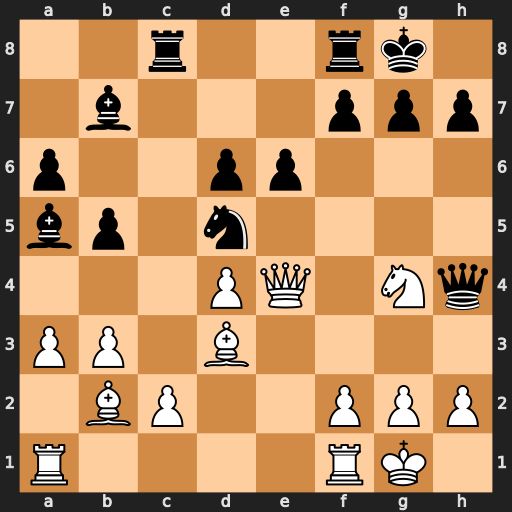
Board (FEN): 2r2rk1/1b3ppp/p2pp3/bp1n4/3PQ1Nq/PP1B4/1BP2PPP/R4RK1
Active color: w
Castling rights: -
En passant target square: -
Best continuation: Nf6+ Nxf6 Qxh4